Question: I have a div that is an overlay on the slider div. On big screens this is fine. but on small screens i want the overlay div to appear underneath the slider but i have no idea how to do this.
Any help is welcome.
html:
'''
<div id="header" class="col-md-12">
<div id="slider" class="col-md-12"></div>
<div id="overlay"></div>
</div>
<div id="content">bla bla text</div>
'''
css:
'''
#header{
background-color:red;
}
#slider{
background-color:green;
height:200px;
}
#overlay{
position:absolute;
top:20px;
right:30px;
height:160px;
width:200px;
background-color:blue
}
'''
result example:

<URL>
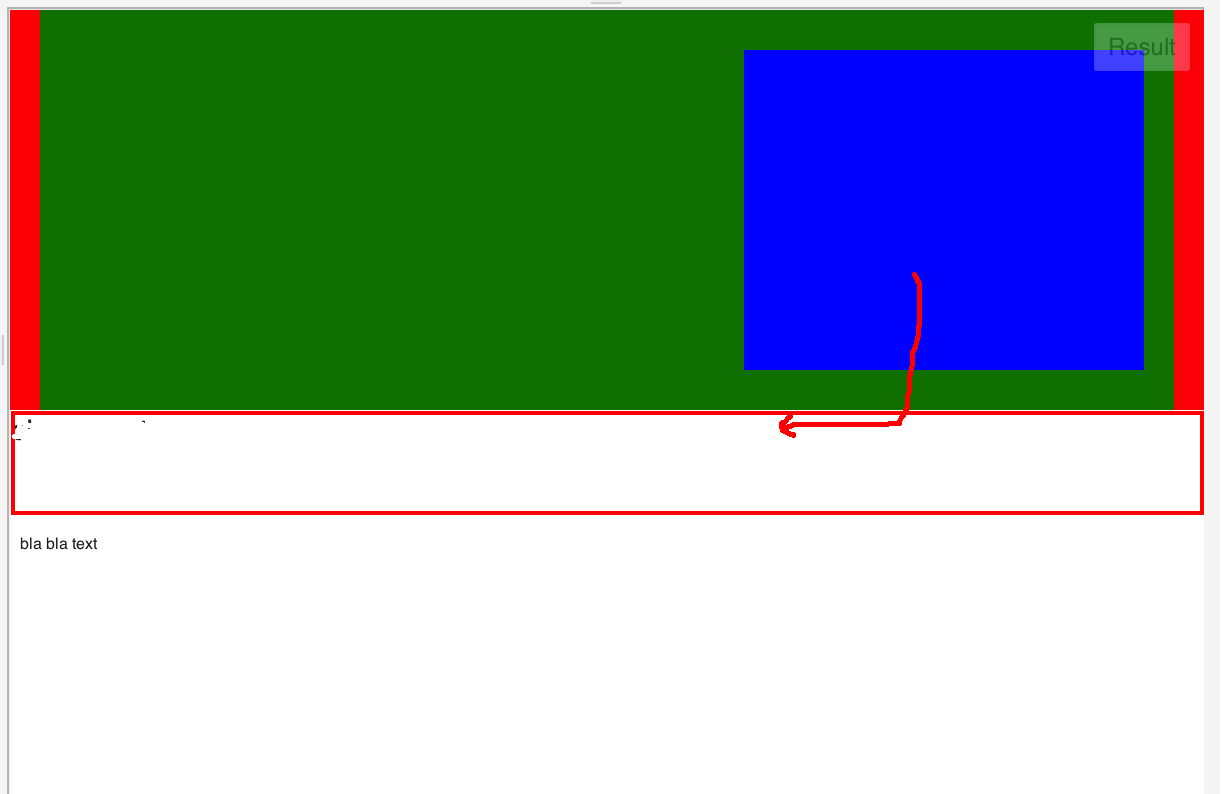
Answer: Using a media query will allow you to specify CSS as bootstrap does for when the viewport is of mobile width.
You can then position the element of interest however you'd like, overriding the absolute position with position: initial will cause it to fall under the '#slider' <URL>
'''
@media screen and (max-width: 768px){
#overlay {
position: initial;
}
}
'''